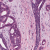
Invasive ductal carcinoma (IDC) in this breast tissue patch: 1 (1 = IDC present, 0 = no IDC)